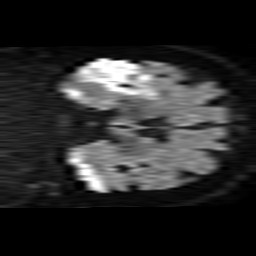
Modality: TRACE
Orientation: coronal
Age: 74
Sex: male
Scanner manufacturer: philips
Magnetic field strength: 1.5 T
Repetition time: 3.837 s
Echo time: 0.09719 s